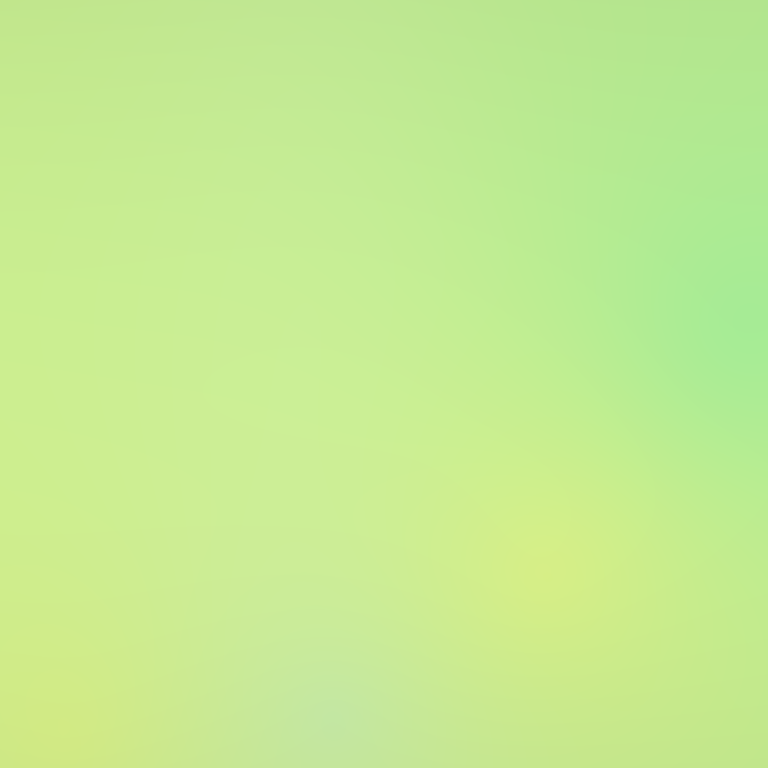
Abstract light effect, smooth gradient from soft green to gentle yellow, calm atmosphere, diffuse glow, no room, no furniture, no objects.